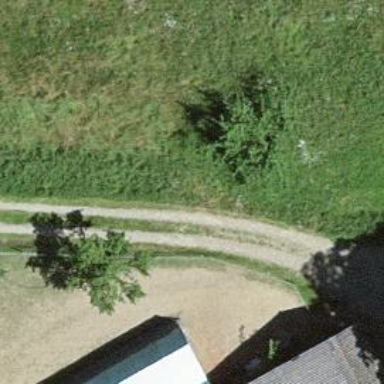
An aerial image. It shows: Agricultural track with grade3 tracktype.